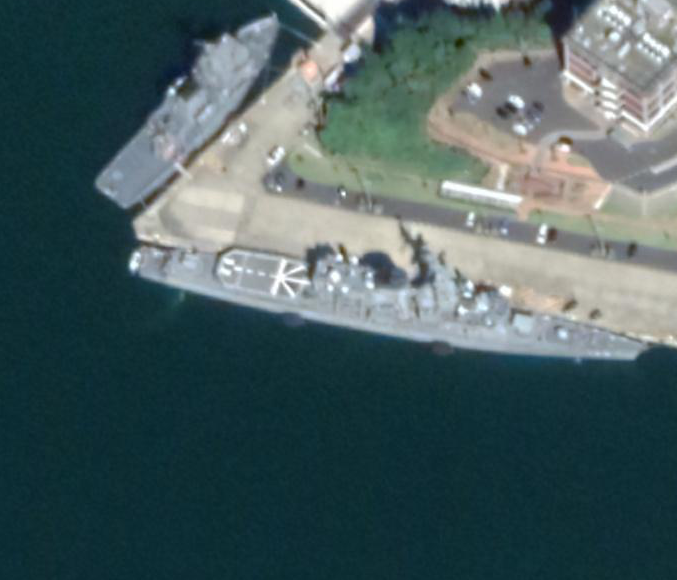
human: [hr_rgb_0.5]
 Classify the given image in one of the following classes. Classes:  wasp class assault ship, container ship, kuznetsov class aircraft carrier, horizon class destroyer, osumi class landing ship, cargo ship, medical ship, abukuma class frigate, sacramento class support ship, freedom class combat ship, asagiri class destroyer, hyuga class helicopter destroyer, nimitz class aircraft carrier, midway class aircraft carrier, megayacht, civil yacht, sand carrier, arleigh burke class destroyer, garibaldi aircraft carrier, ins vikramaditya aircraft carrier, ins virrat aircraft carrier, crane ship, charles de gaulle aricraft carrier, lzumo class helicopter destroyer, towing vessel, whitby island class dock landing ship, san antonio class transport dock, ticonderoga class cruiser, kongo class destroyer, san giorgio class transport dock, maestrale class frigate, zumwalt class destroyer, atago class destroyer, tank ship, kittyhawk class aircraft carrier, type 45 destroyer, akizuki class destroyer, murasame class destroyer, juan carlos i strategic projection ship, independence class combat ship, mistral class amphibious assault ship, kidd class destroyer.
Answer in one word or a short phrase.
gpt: Abukuma class frigate